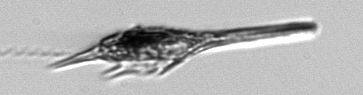
Label: Tripos_lineatus